Question: I am using a tFilterRow to avoid empty rows. While trying to use it I am getting only one function value 'absolute value'.

I want to filter values with a length greater than 0.
Why I am not getting any other functions?
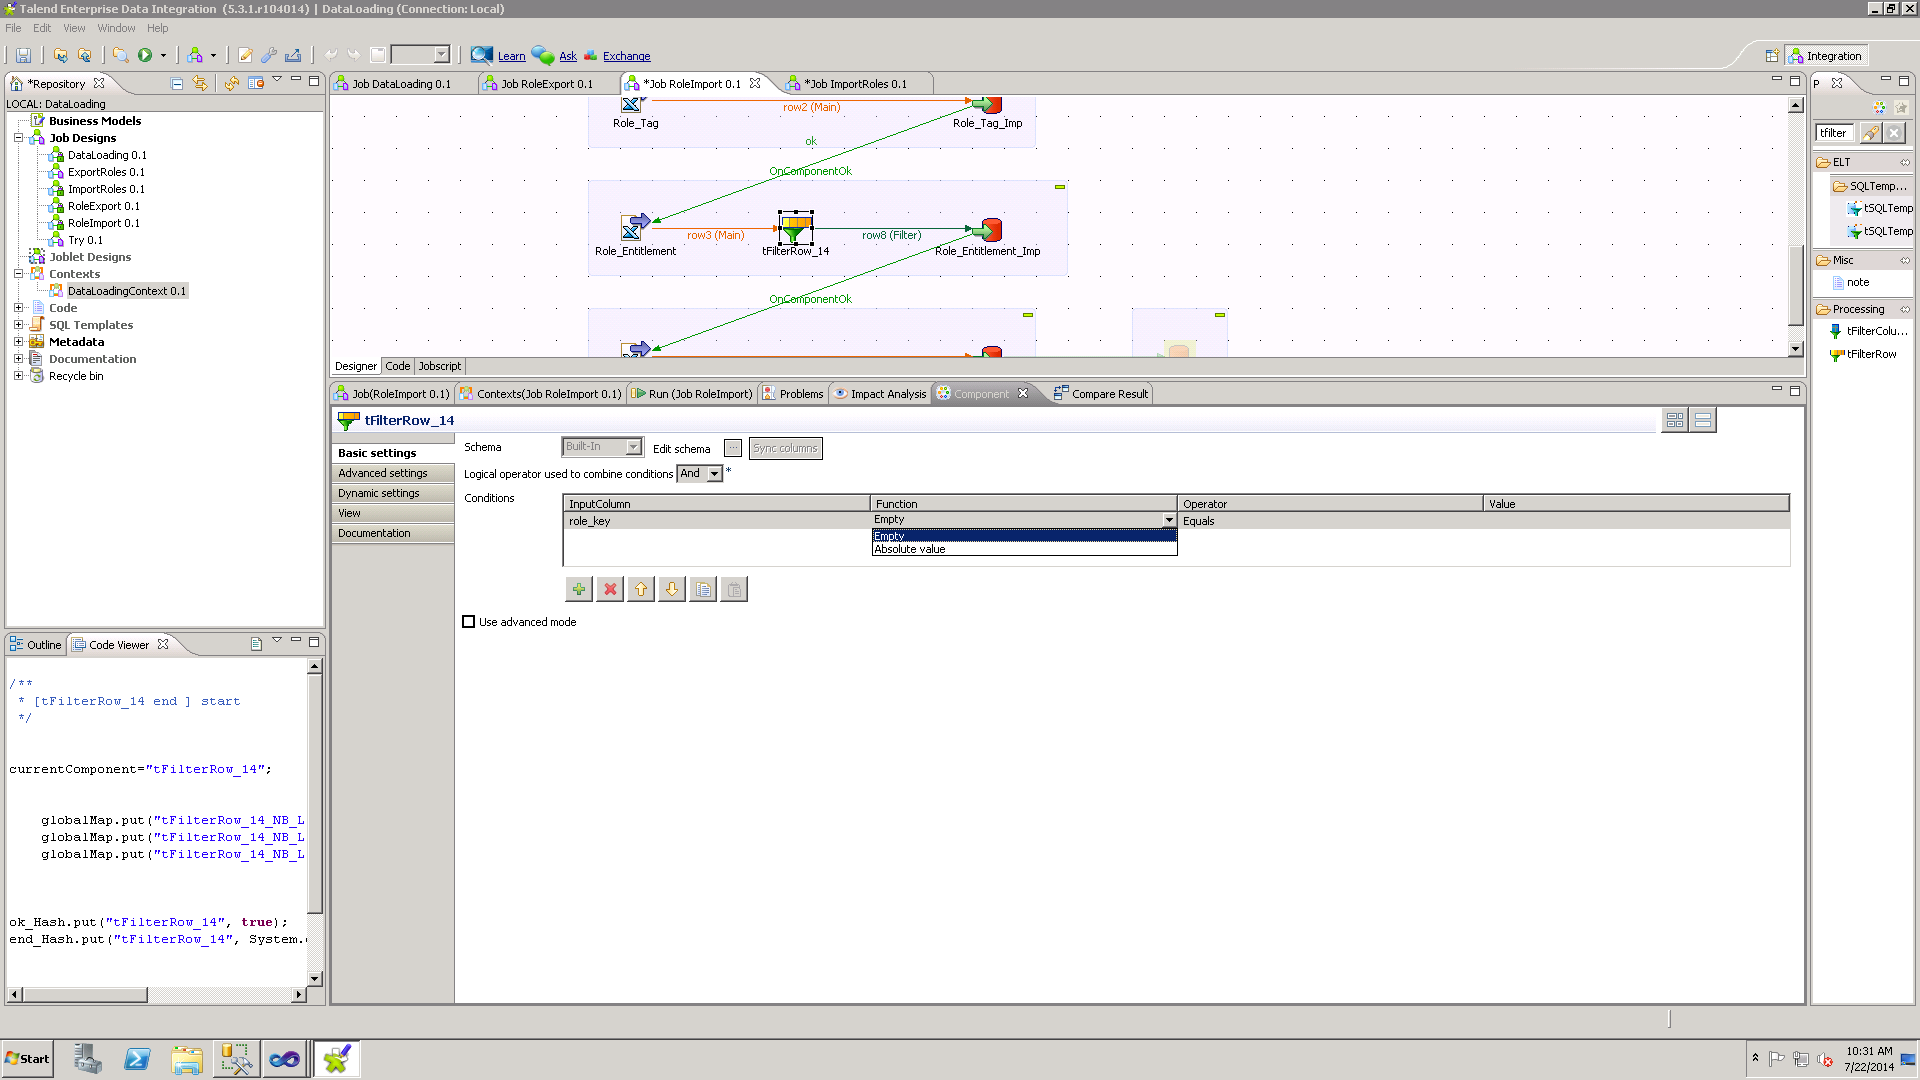
Answer: As mentioned in the comments, the length function is only available to schema columns that have the 'String' data type.
To filter out any rows that have a null value in a column you can use a tFilterRow but configured so that the column being checked is not equal to null like so:

In the case you are dealing with the primitive 'int' (rather than the 'Integer' class) then the primitive <URL> so you'll want to set it as not equal to 0 instead.